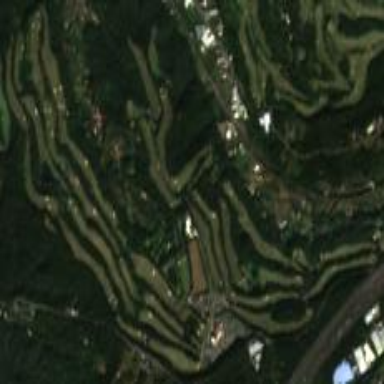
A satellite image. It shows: Golf course.